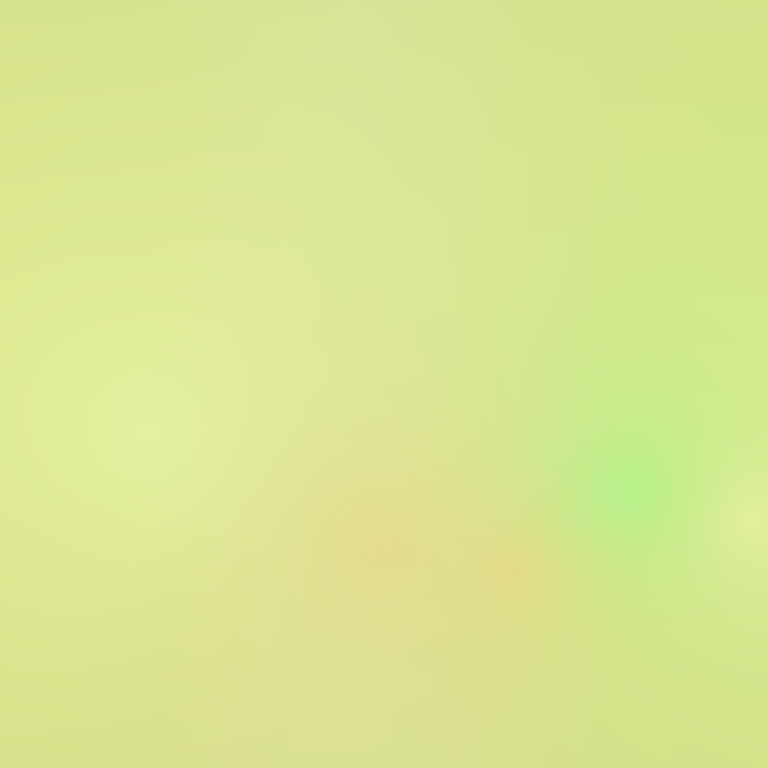
Abstract light effect, smooth blend from soft yellow to gentle green, calm atmosphere, diffuse glow, no room, no furniture, no objects.